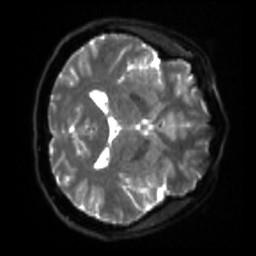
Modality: sbref
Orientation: axial
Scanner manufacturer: siemens
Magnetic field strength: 3 T
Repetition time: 4 s
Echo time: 0.0594 s